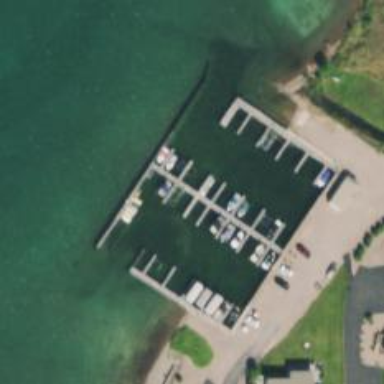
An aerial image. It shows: Man-made pier.